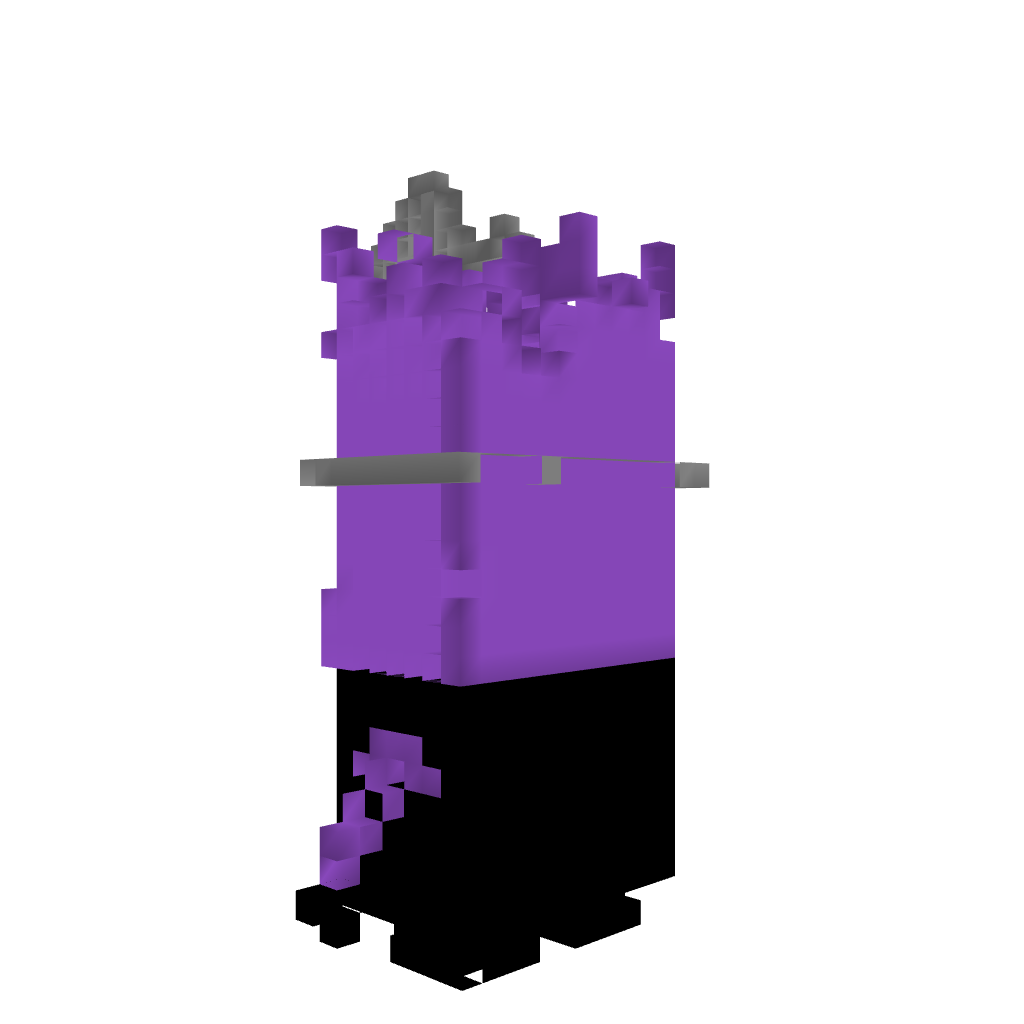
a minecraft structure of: Mutant Minion from Despicable Me 2 very high quality